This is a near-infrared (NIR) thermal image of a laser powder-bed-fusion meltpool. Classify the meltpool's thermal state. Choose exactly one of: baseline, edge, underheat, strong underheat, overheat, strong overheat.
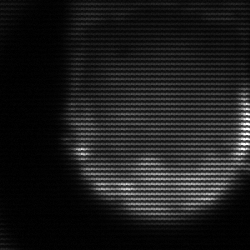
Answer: edge